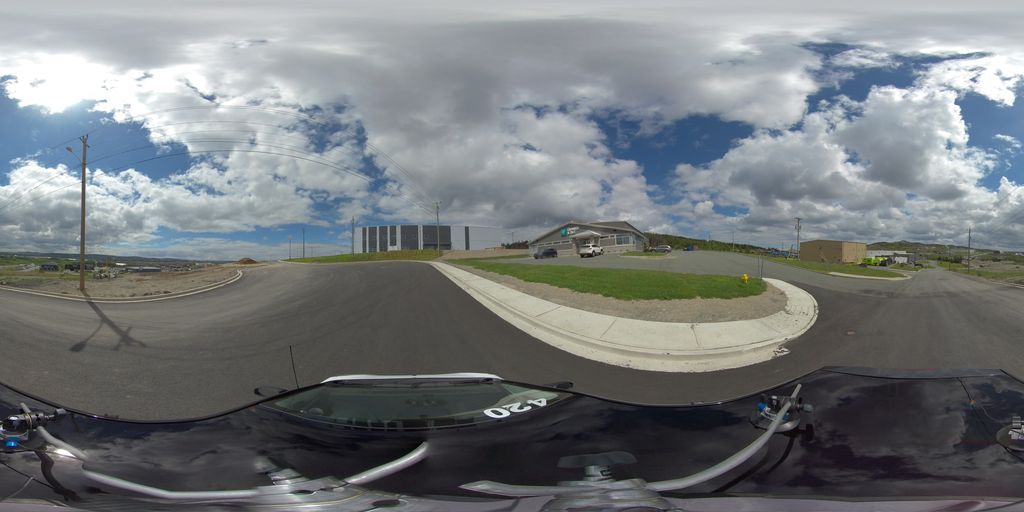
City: st_johns